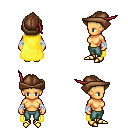
a pixel art fantasy rpg character, female body template, human, tanned skin, yellow cape, teal pants, brown short mohawk hairstyle, leather cap, white cloth bandages, gold boots, four views (front, back, left, right), 2x2 character sprite sheet, small pixel art, hard edges, no anti-aliasing